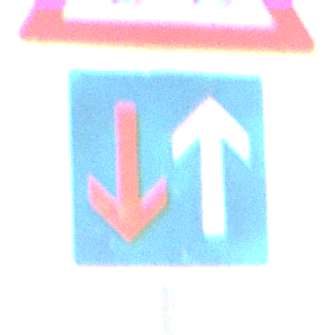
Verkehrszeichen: VorrangVorGegenverkehr
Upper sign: RadverkehrLinks
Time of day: Midday
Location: Outdoor (Nature)
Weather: PartlyCloudy
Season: Autumn
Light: Natural